Question: I am using gridview and layout inflater to display icon with text.
It should look like this:

My text file contains following data:
'''
Profile 0|Profile 1|Profile 2
'''
I am using following code:
'''
public View getView(final int position, View convertView, ViewGroup parent) {
View v;
//String text;
final ImageView picturesView;
if (convertView == null) {
LayoutInflater li = getLayoutInflater();
v = li.inflate(R.layout.icon, null);
File sdcard = Environment.getExternalStorageDirectory();
File file = new File(sdcard,"string.txt");
//StringBuilder stext = new StringBuilder();
TextView tv = (TextView)v.findViewById(R.id.icon_text);
try {
BufferedReader br = new BufferedReader(new FileReader(file));
String line;
while ((line = br.readLine()) != null) {
String[] columns = line.split("\|");
for (String name : columns){
tv.setText(name);
}
//stext.append(line);
//stext.append('
');
}
}
catch (IOException e) {
//You'll need to add proper error handling here
}
tv.setTextSize(12);
tv.setTextColor(Color.BLACK);
}
else {
v = convertView;
}
}
'''
I want to set the text view with the string values
'''
TextView tv = (TextView)v.findViewById(R.id.icon_text);
tv.setText();
'''
I tried to check the columns length through 'Toast.makeText(SDCardImagesActivity.this, ""+columns.length, Toast.LENGTH_LONG).show();' but it is showing 1(5 times)
I am confused how to use columns value in tv.setText and whether columns array is correct or not.
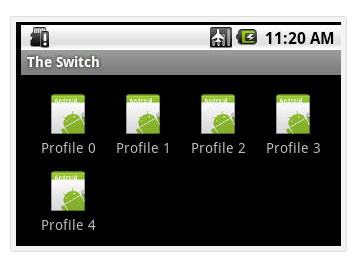
Answer: Looking at the code you're referencing
'''
@Override
public View getView(int position, View convertView, ViewGroup parent) {
// TODO Auto-generated method stub
View v;
if(convertView==null){
LayoutInflater li = getLayoutInflater();
v = li.inflate(R.layout.icon, null);
TextView tv = (TextView)v.findViewById(R.id.icon_text);
tv.setText("Profile "+position);
ImageView iv = (ImageView)v.findViewById(R.id.icon_image);
iv.setImageResource(R.drawable.icon);
}
else
{
v = convertView;
}
return v;
}
'''
Instead of this line...
'''
tv.setText("Profile "+position);
'''
...use the following...
'''
tv.setText(columns[position]);
'''